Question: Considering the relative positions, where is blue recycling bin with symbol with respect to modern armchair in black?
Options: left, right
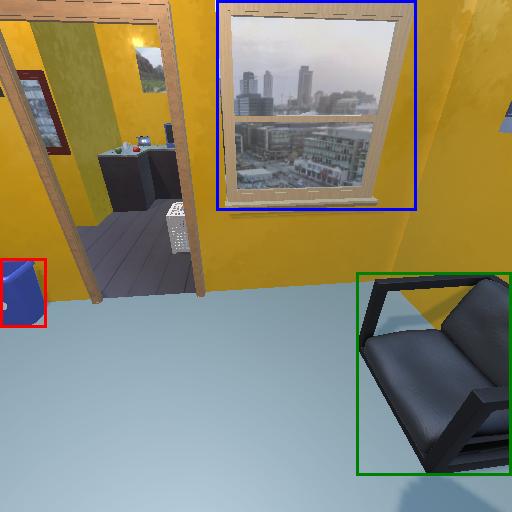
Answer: left